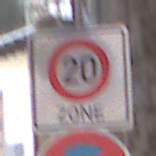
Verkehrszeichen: BeginnZone20
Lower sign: AbsolutesHalteverbot
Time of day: Midday
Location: Outdoor (Urban)
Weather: PartlyCloudy
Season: NotSpecified
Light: Natural